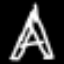
Label: The Eiffel Tower